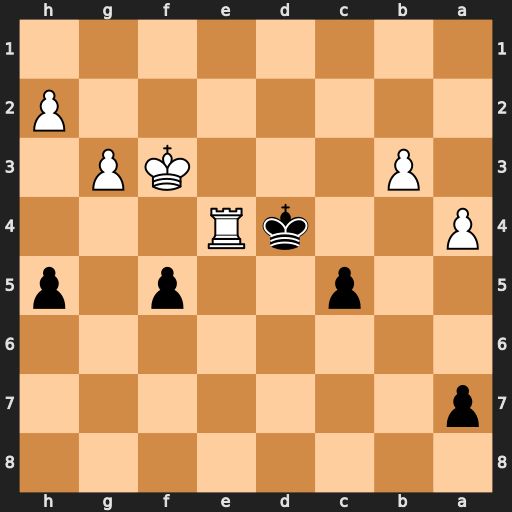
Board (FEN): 8/p7/8/2p2p1p/P2kR3/1P3KP1/7P/8
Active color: b
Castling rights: -
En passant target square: -
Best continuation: fxe4+ Ke2 Kc3